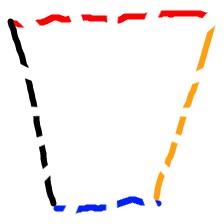
Shape: trapezoid